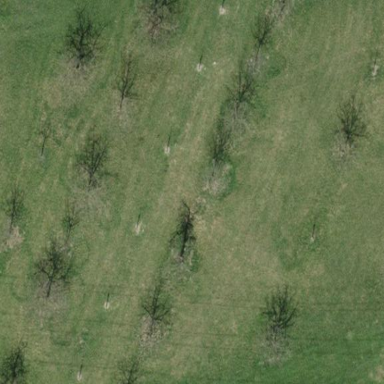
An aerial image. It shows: Orchard.